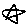
Label: star